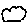
Label: cloud